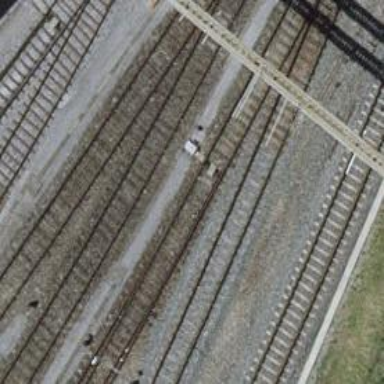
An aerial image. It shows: Railway yard with one track. The railway is electrified with contact line.